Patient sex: F
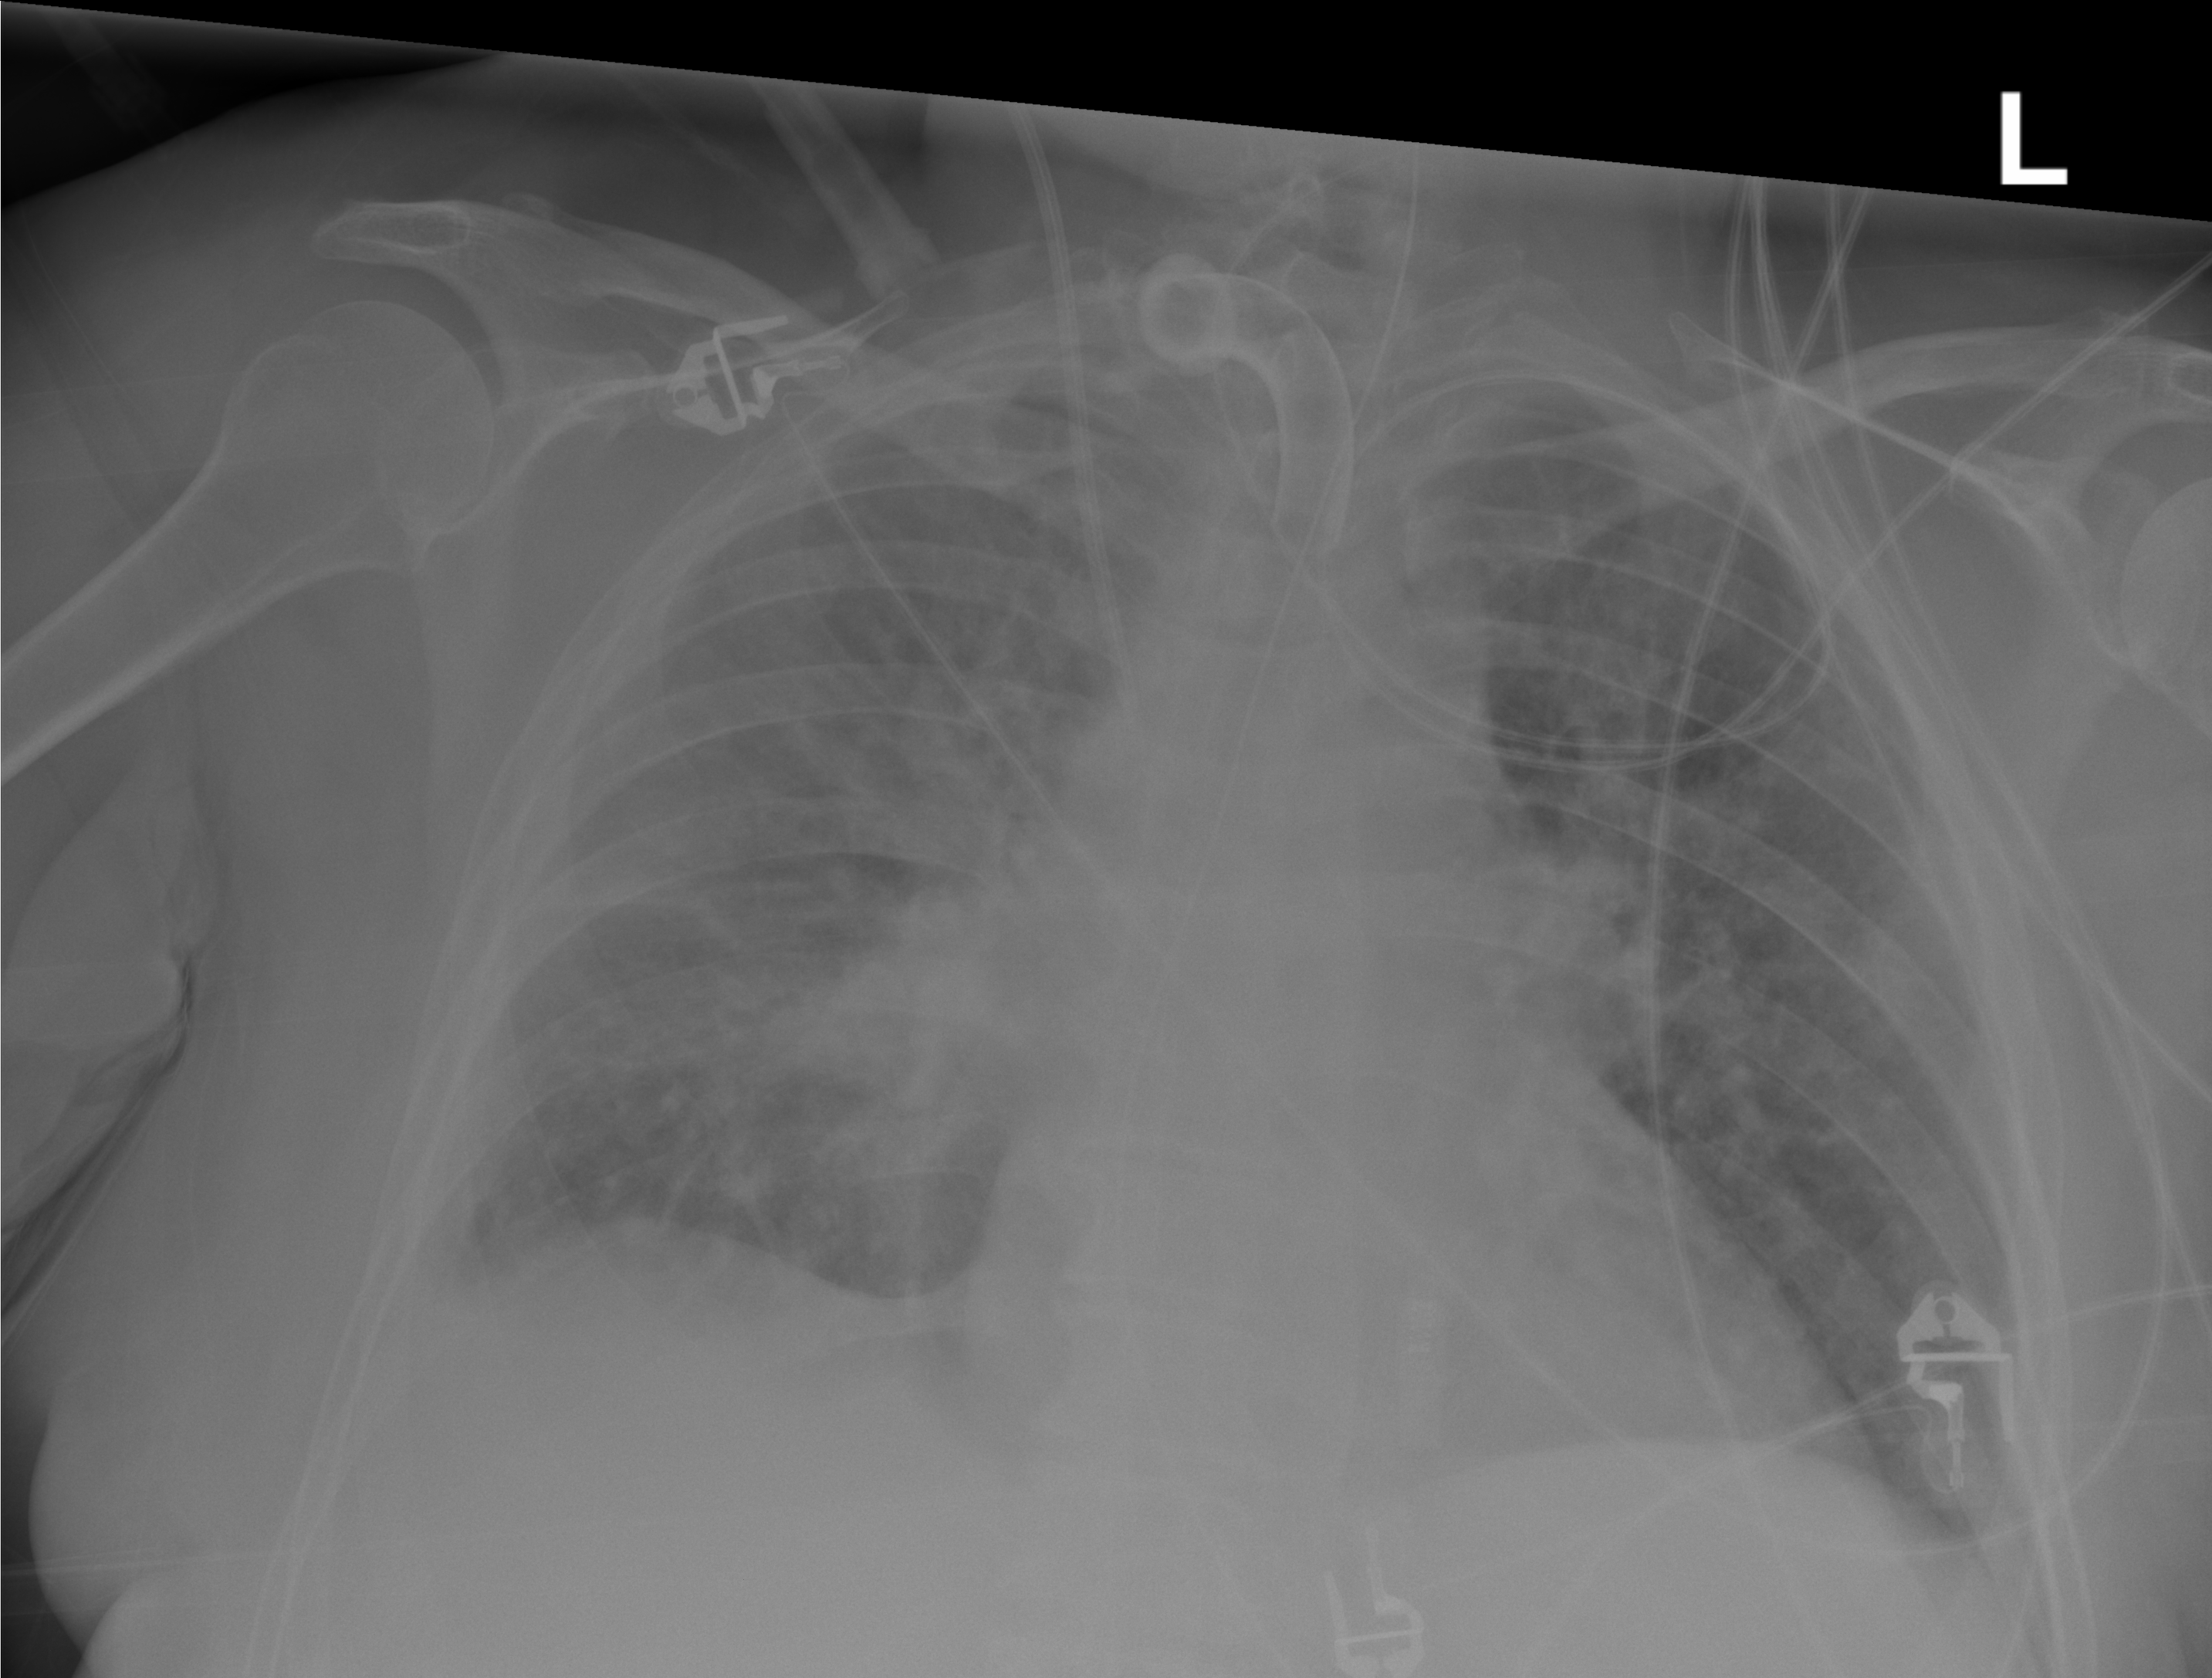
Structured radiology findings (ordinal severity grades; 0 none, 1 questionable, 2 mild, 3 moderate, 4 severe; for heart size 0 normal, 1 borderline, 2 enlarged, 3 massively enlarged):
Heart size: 0
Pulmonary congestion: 1
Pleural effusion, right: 2
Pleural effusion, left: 0
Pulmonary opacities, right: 2
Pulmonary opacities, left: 1
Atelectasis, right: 2
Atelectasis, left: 0